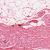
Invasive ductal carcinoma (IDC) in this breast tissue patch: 0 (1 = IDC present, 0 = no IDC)